Here is the time-frequency (STFT) view of a rotor kit's vibration measurement. Classify the rotor condition as one of: normal, misalignment, unbalance, looseness.
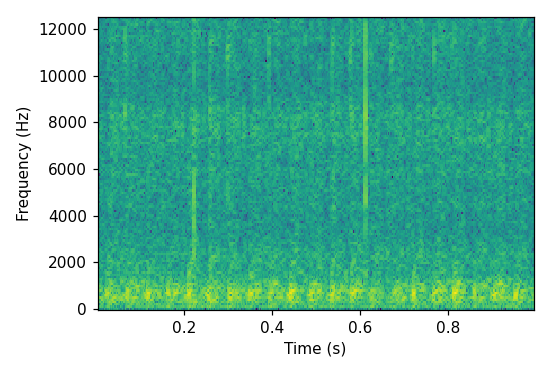
Answer: looseness